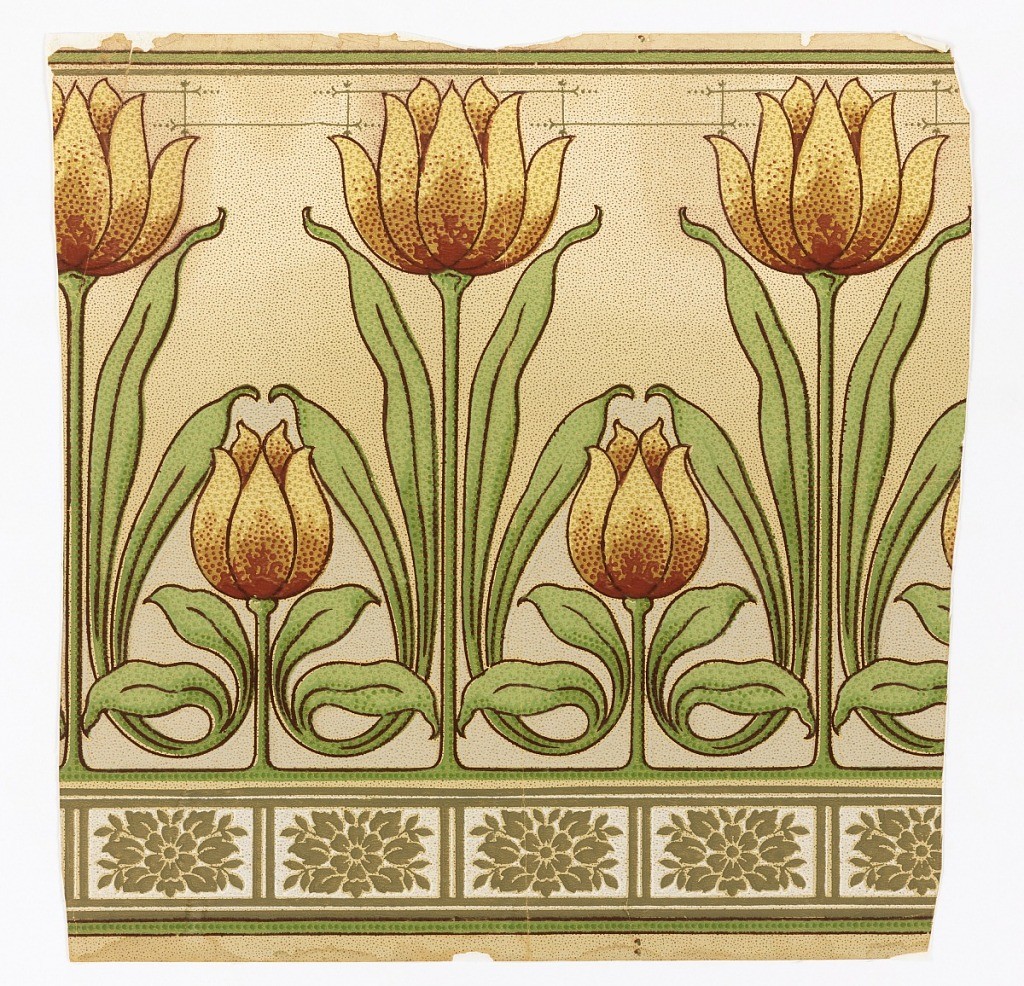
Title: Frieze
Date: ca. 1900
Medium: Machine-printed
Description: Tall and short tulips and leaves alternating on stippled ground. At base, rectangles filled with olive flower and leaves.